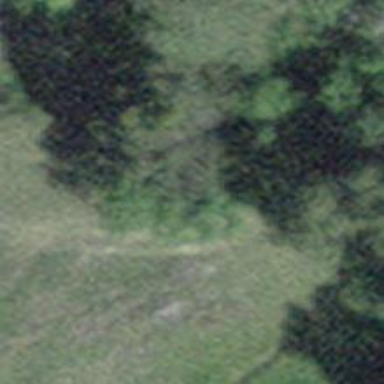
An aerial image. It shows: Unpaved path.